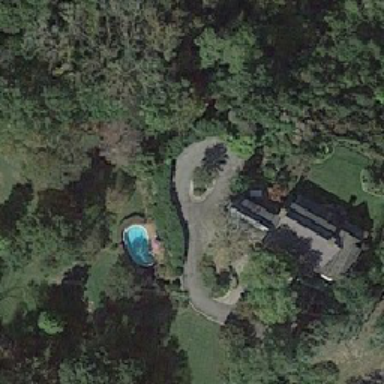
There is a pool between the woods and there is a swimming pool .